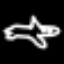
Label: airplane